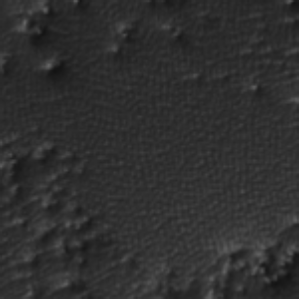
Label: frost